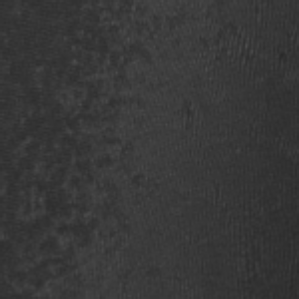
Label: frost